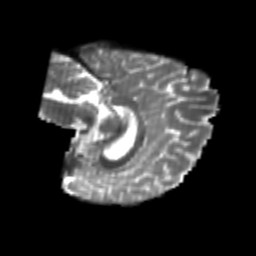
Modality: T2w
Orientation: sagittal
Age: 23
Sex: female
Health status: healthy
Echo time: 0.074 s